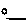
Label: moon